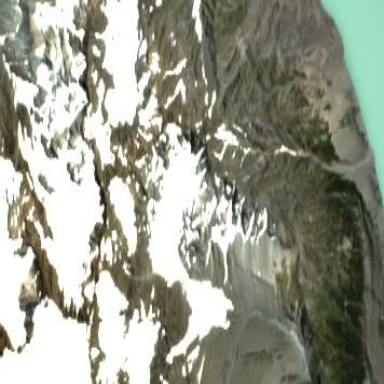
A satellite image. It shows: Stunning view of glacier.